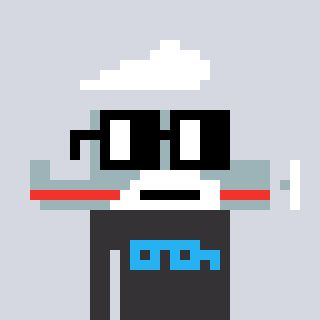
a pixel art character with square black glasses, a plane-shaped head and a grayscale-colored body on a cool background